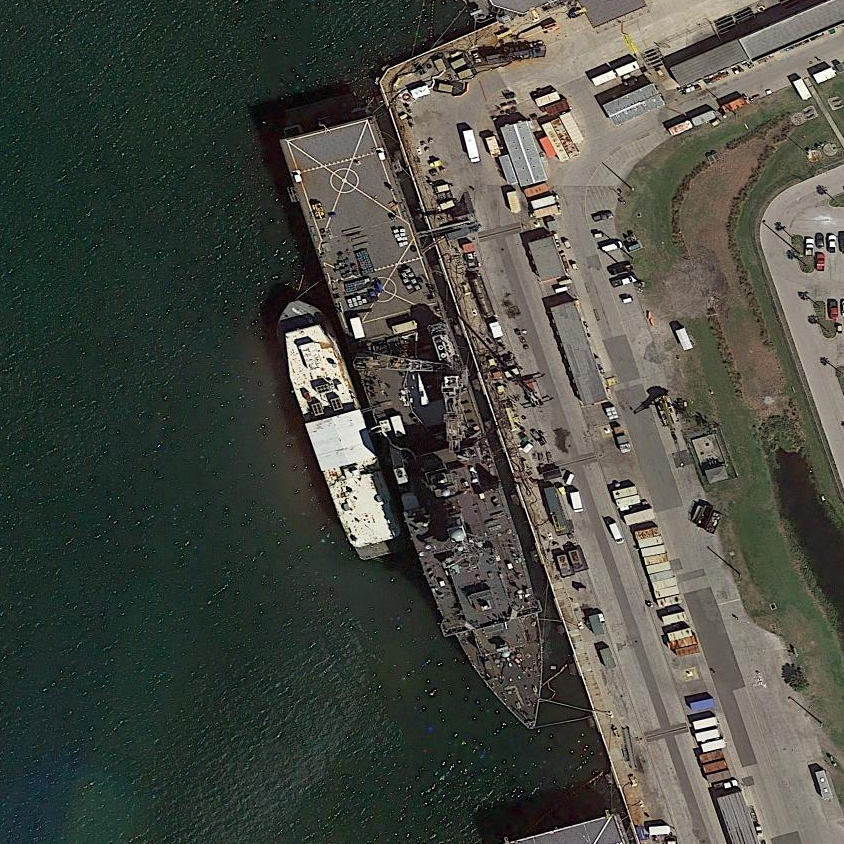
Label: Whitby_Island-class_dock_landing_ship